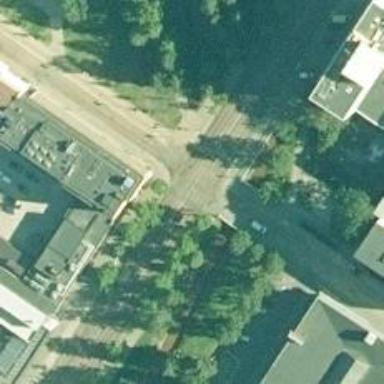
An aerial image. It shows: Controlled road crossing.